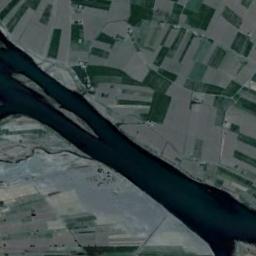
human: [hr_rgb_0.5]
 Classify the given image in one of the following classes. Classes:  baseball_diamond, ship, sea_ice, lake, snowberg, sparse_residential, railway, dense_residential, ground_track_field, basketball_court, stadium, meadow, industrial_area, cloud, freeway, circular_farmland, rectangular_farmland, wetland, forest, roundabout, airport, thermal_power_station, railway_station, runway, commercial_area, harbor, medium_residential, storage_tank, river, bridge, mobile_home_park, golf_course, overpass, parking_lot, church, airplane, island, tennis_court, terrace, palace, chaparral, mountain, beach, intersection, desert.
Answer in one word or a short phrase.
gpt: river